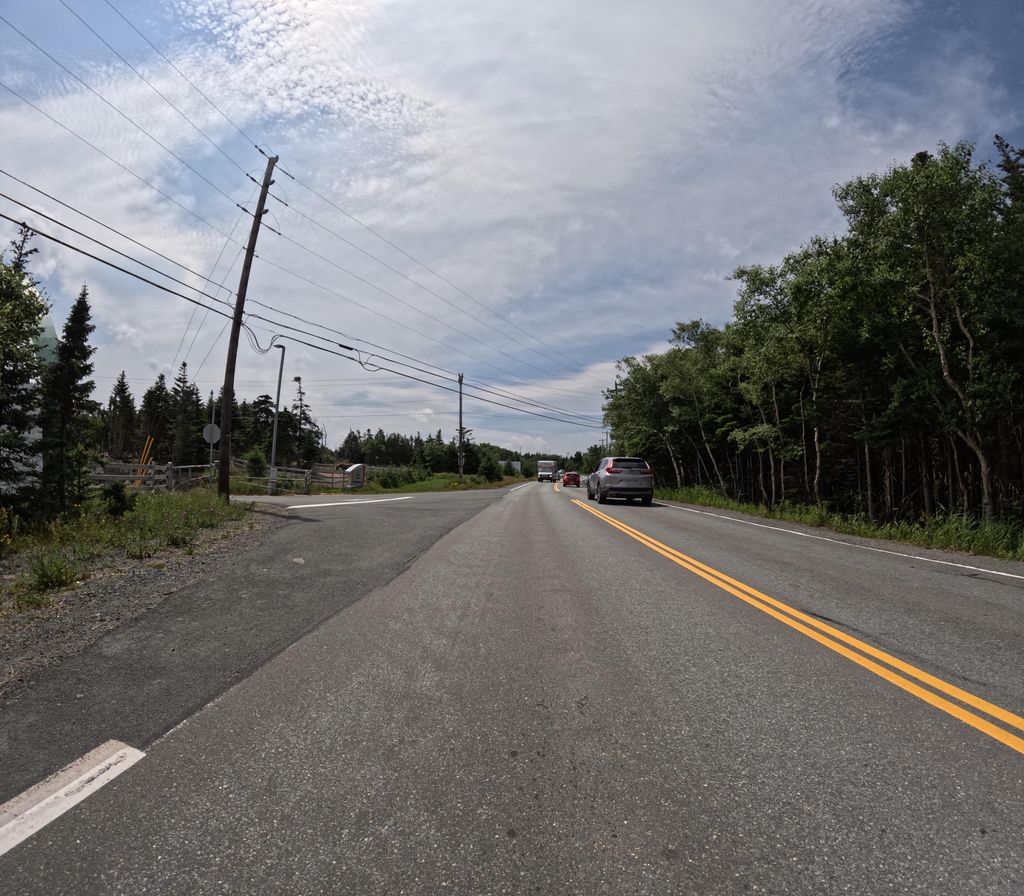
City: st_johns